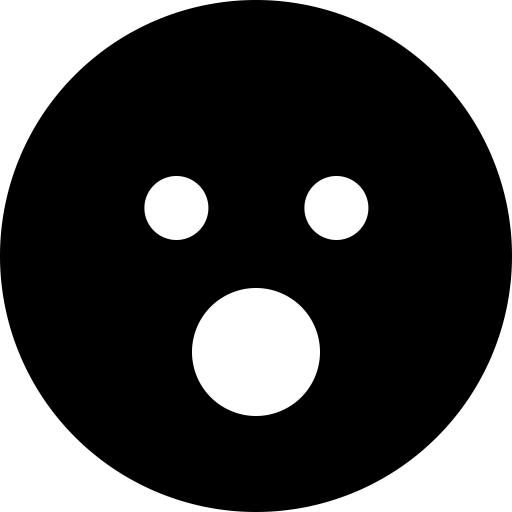
Tags: icon, FontAwesome, fa-icon, solid, face, surprise